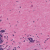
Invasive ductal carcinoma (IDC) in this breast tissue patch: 0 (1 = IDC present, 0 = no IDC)